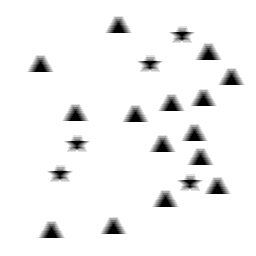
Squares: 0
Triangles: 15
Stars: 5
Total shapes: 20